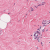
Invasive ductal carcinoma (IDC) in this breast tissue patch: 0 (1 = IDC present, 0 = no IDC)